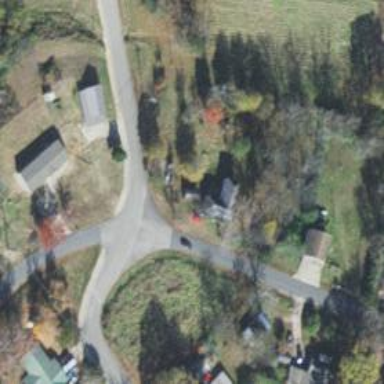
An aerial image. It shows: Residential road.